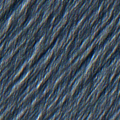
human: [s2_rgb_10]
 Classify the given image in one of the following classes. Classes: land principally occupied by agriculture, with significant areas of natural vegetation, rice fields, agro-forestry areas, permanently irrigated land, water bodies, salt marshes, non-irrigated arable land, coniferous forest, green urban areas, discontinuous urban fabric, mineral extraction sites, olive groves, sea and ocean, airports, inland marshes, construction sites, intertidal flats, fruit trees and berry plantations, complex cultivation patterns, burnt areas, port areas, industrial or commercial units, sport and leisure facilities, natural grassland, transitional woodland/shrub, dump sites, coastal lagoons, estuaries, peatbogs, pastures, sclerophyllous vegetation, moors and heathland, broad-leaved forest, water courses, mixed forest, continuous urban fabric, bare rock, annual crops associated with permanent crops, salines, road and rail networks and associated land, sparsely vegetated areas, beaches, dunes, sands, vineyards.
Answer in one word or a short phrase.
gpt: continuous urban fabric